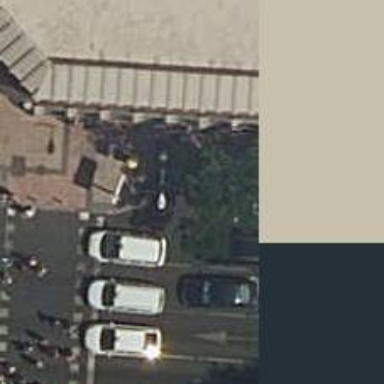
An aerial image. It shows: Taxi stand.